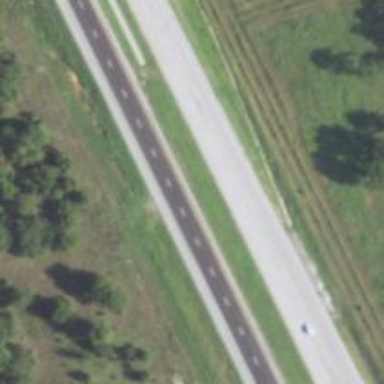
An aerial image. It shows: This image shows trunk highway that functions as expressway.